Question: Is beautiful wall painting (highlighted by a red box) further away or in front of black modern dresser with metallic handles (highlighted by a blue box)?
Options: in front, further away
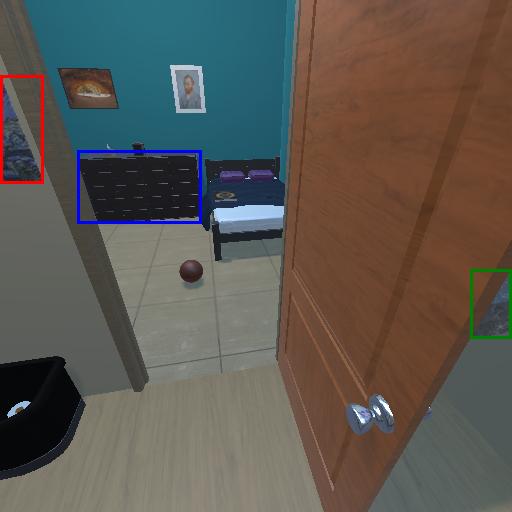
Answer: in front